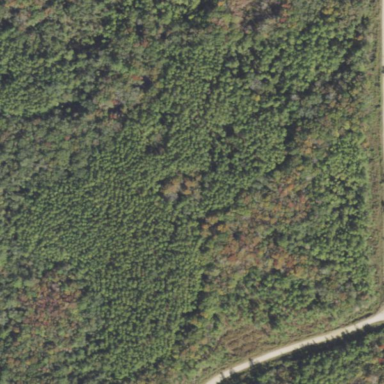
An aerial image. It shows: Forest with needle-leaved trees.